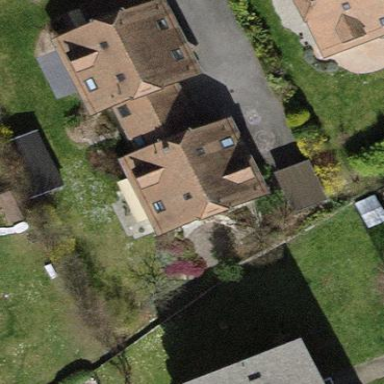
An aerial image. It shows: House with half-hipped roof shape.